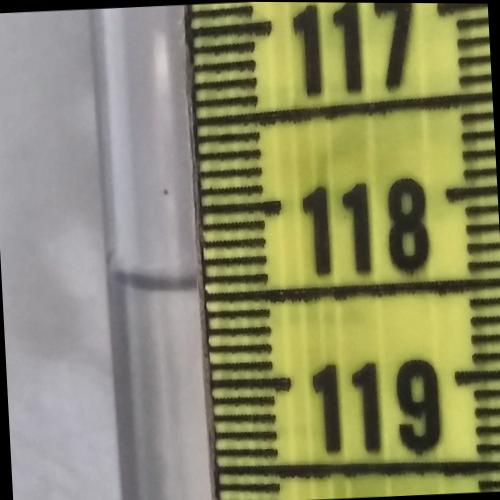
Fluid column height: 118.4 cm